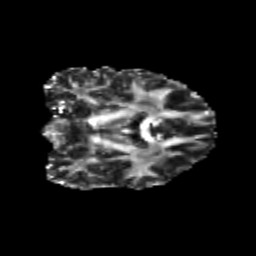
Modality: FA
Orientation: coronal
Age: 24
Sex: female
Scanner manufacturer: siemens
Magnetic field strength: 3 T
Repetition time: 3.5 s
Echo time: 0.104 s